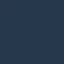
Land use / land cover: SeaLake